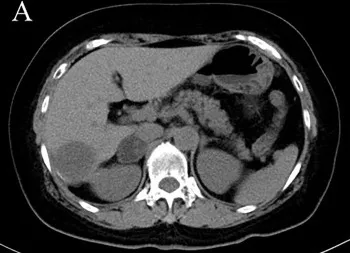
Imaging analysis. (A) Non-enhanced computed tomography (CT) at the first admission.
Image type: radiology (ct)